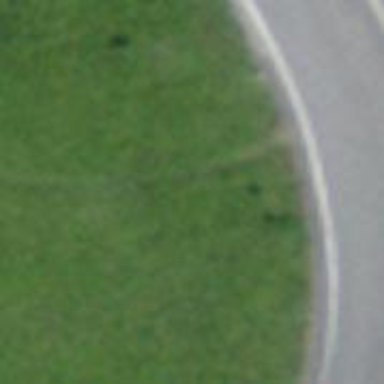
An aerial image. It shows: Grassy path.